【题型】解答题　【知识点】解析几何　【难度】medium
已知椭圆 \( C: \dfrac{x^2}{4} + \dfrac{y^2}{3} = 1 \)，\( A_1 \)、\( A_2 \) 分别为椭圆 \( C \) 的左、右顶点，\( F_1 \)、\( F_2 \) 分别为左、右焦点，直线 \( l \) 交椭圆 \( C \) 于 \( M \)、\( N \) 两点（不过 \( A_1 \)、\( A_2 \)）。

(1) 若 \( Q \) 为椭圆 \( C \) 上（除 \( A_1 \)、\( A_2 \) 外）任意一点，求直线 \( QA_1 \) 和 \( QA_2 \) 的斜率之积；

(2) 若 \( \overrightarrow{NF_2} = 2\overrightarrow{F_2M} \)，且直线 \( l \) 与直线 \( A_1A_2 \) 的夹角为 \( \dfrac{\pi}{4} \)，求直线 \( l \) 的方程；

(3) 若直线 \( MA_2 \) 与直线 \( NA_1 \) 的斜率分别是 \( k_1 \)、\( k_2 \)，且 \( k_1k_2 = -\dfrac{9}{4} \)，求证：直线 \( l \) 过定点。
【解答】
【详解】
(1) 在椭圆 \(C: \dfrac{x^2}{4} + \dfrac{y^2}{3} = 1\) 中，左、右顶点分别为 \(A_1(-2,0)\)、\(A_2(2,0)\)。
设点 \(Q(x_0, y_0)\)（\(x_0 \neq \pm 2\)），则
\[
k_{QA_1} \cdot k_{QA_2} = \frac{y_0}{x_0 + 2} \cdot \frac{y_0}{x_0 - 2} = \frac{y_0^2}{x_0^2 - 4} = \frac{3\left(1 - \frac{x_0^2}{4}\right)}{x_0^2 - 4} = -\frac{3}{4}.
\]

---

(2) 设 \(M(x_1,y_1)\)，\(N(x_2,y_2)\)，由已知可得 \(F_2(1,0)\)，\(\overrightarrow{NF_2} = (1 - x_2, -y_2)\)，\(\overrightarrow{F_2M} = (x_1 - 1, y_1)\)。
由 \(\overrightarrow{NF_2} = 2\overrightarrow{F_2M}\) 得 \((1 - x_2, -y_2) = 2(x_1 - 1, y_1)\)，化简得
\[
\begin{cases}
x_2 = 3 - 2x_1 \\
y_2 = -2y_1
\end{cases}
\]
代入 \(\dfrac{x^2}{4} + \dfrac{y^2}{3} = 1\) 可得 \(\dfrac{(3 - 2x_1)^2}{4} + \dfrac{(-2y_1)^2}{3} = 1\)。
联立 \(\dfrac{x^2}{4} + \dfrac{y^2}{3} = 1\) 解得
\[
\begin{cases}
x_1 = \frac{7}{4} \\
y_1 = \pm \frac{3\sqrt{5}}{8}
\end{cases}
\]
由 \(\overrightarrow{NF_2} = 2\overrightarrow{F_2M}\) 得直线 \(l\) 过点 \(F_2(1,0)\)，\(N\left(-\frac{7}{4}, \mp \frac{3\sqrt{5}}{8}\right)\)。
所以，所求直线方程为 \(y = \pm \frac{\sqrt{5}}{2}(x - 1)\)。

---

(3) 设 \(M(x_3,y_3)\)，\(N(x_4,y_4)\)，易知直线 \(l\) 的斜率不为 0，设其方程为 \(x = my + t\)（\(t \neq \pm 2\)）。
联立
\[
\begin{cases}
x = my + t \\
\dfrac{x^2}{4} + \dfrac{y^2}{3} = 1
\end{cases}
\]
可得 \((3m^2 + 4)y^2 + 6mty + 3t^2 - 12 = 0\)，
由 \(\Delta = 36m^2t^2 - 4(3m^2 + 4)(3t^2 - 12) > 0\)，得 \(t^2 < 3m^2 + 4\)。

由韦达定理，得 \(y_3 + y_4 = -\dfrac{6mt}{3m^2 + 4}\)，\(y_3y_4 = \dfrac{3t^2 - 12}{3m^2 + 4}\)。
\(\because k_1k_2 = -\dfrac{9}{4}\)，\(\therefore \dfrac{y_3}{x_3 - 2} \cdot \dfrac{y_4}{x_4 - 2} = -\dfrac{9}{4}\)。
可化为 \(4y_3y_4 + 9(my_3 + t - 2)(my_4 + t - 2) = 0\)，
整理即得 \((4 + 9m^2)y_3y_4 + 9m(t - 2)(y_3 + y_4) + 9(t - 2)^2 = 0\)。

\[
\therefore (4 + 9m^2)\times\frac{3t^2 - 12}{3m^2 + 4} + 9m(t - 2)\left(-\frac{6mt}{3m^2 + 4}\right) + 9(t - 2)^2 = 0,
\]
由 \(t - 2 \neq 0\)，进一步得
\[
\frac{(4 + 9m^2)(t + 2)}{3m^2 + 4} - \frac{18m^2t}{3m^2 + 4} + 3(t - 2) = 0,
\]
化简可得 \(16t - 16 = 0\)，解得 \(t = 1\)。
直线 \(MN\) 的方程为 \(x = my + 1\)，恒过定点 \((1,0)\)。

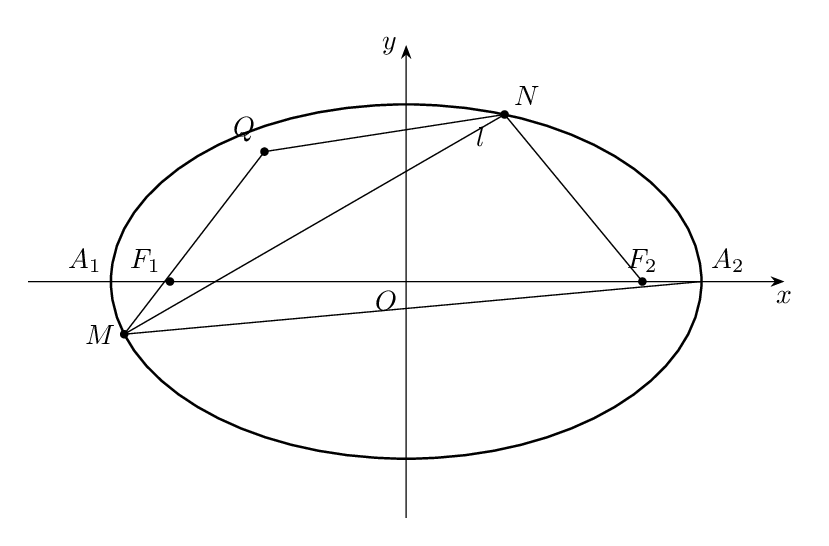
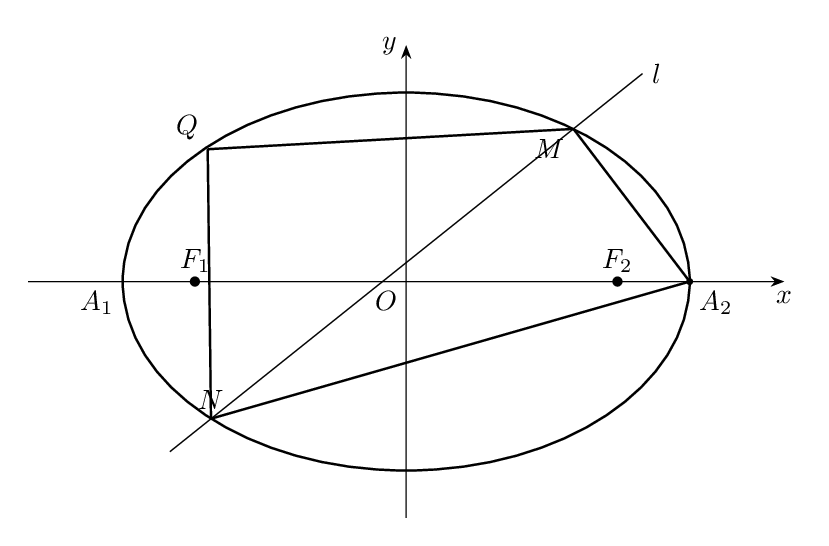